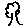
Label: tree